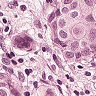
Metastatic tissue present: yes